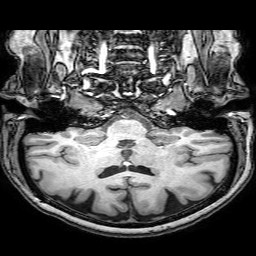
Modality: T1w
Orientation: sagittal
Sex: female
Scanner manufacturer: philips
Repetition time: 0.008178 s
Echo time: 0.00378 s